Field crop: maize
Growth stage: 2
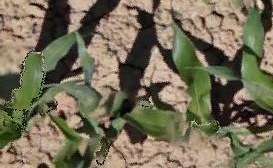
Species: maize